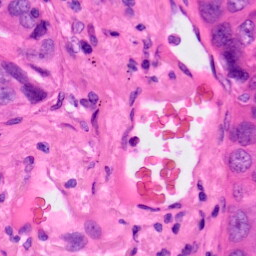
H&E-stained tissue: Lung